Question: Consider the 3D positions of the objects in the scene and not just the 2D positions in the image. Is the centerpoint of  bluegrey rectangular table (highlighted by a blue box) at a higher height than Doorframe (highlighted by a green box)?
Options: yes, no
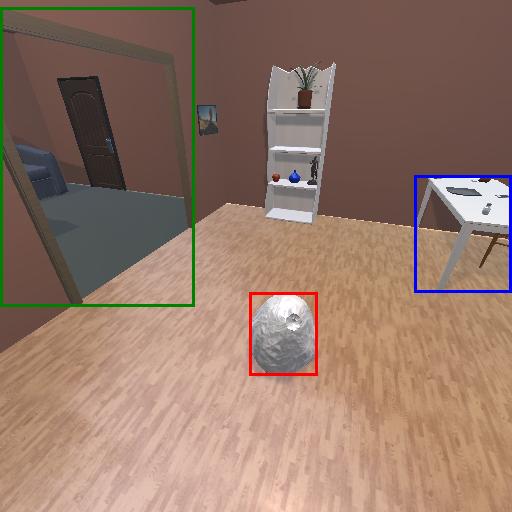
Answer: yes